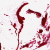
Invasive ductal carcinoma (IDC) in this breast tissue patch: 0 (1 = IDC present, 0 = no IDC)